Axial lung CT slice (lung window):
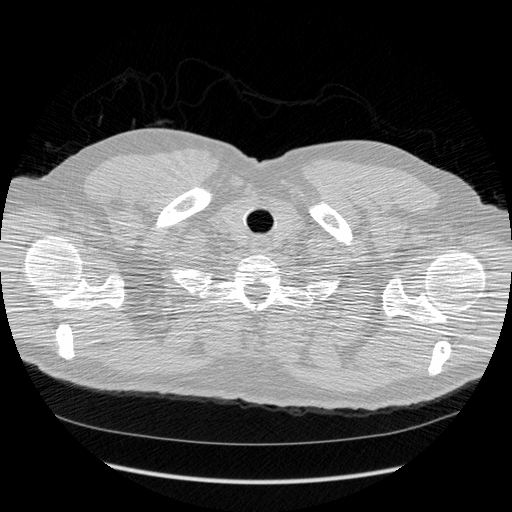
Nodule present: no